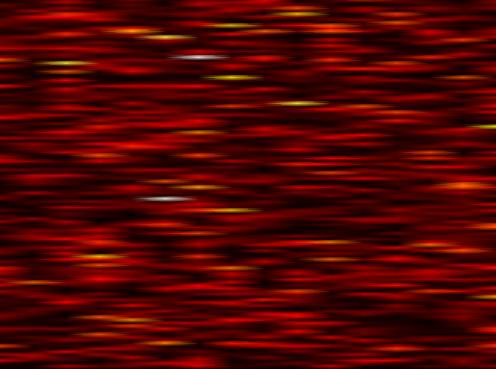
Label: FOFDM